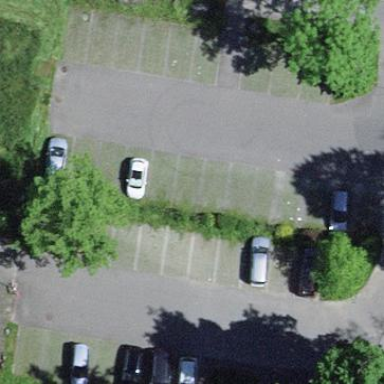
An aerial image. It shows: Parking area with surface.